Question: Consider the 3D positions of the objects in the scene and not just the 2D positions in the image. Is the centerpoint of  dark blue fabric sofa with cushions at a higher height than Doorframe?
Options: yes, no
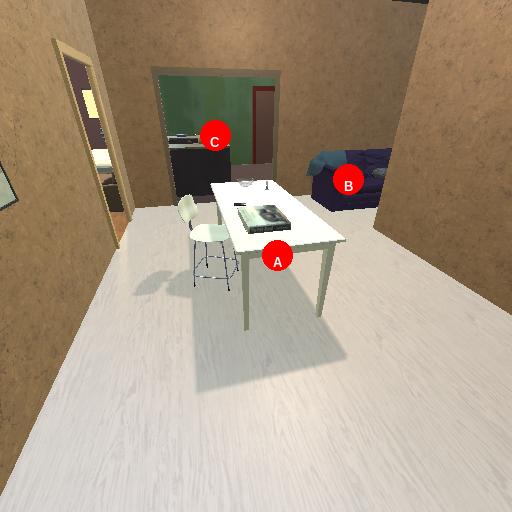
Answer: yes